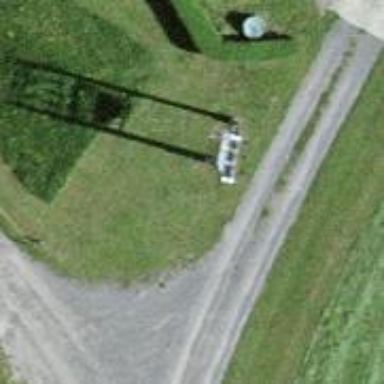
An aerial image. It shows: Distribution transformer attached to power pole.